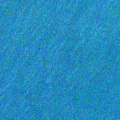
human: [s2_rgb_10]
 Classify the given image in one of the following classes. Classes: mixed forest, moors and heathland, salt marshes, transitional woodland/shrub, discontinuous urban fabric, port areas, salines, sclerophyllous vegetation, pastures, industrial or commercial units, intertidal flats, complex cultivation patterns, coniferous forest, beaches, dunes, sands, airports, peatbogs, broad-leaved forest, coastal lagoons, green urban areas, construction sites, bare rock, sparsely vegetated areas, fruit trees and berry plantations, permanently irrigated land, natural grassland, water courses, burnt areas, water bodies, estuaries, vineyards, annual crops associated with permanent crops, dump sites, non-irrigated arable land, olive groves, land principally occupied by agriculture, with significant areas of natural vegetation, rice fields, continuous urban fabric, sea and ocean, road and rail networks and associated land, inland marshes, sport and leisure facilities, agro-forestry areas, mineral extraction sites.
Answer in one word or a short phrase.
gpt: sea and ocean